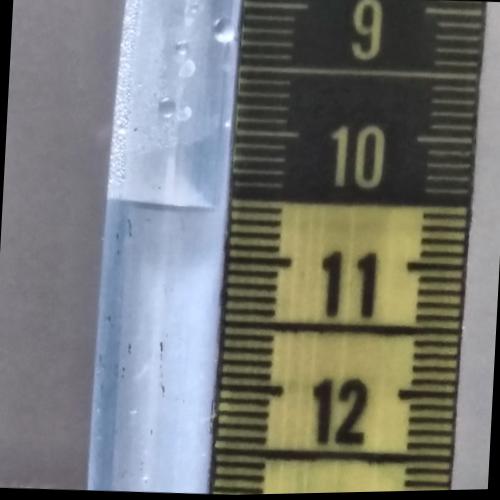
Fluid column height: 10.6 cm